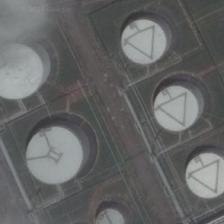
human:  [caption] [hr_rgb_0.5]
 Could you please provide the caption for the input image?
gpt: five large tanks are in two lines separated by a road .

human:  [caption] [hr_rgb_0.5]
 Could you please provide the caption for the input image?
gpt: every building with grass land makes up this huge place .

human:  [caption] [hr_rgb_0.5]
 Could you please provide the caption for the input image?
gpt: six big jars with grey paint and a bridge nearby .

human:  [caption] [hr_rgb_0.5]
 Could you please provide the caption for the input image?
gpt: five large circle tanks are surrounded by square meadows .

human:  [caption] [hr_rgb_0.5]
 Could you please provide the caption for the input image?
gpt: five large storage tanks are around with green meadows .